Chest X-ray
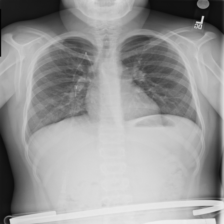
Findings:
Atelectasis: negative
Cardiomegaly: negative
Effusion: negative
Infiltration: negative
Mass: negative
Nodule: negative
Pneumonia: negative
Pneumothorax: negative
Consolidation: negative
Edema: negative
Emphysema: negative
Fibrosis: negative
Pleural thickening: negative
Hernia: negative